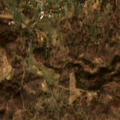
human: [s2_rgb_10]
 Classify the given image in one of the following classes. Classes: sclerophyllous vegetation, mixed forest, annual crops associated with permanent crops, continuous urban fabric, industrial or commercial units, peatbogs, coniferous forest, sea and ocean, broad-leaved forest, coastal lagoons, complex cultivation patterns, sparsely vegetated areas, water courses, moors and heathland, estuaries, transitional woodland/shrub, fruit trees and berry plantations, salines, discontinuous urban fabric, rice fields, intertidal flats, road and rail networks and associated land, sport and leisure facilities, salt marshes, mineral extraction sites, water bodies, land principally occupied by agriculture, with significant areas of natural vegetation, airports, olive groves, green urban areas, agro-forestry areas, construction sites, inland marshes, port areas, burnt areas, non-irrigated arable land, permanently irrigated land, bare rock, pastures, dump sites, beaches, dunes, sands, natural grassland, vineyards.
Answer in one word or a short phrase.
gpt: discontinuous urban fabric, complex cultivation patterns, land principally occupied by agriculture, with significant areas of natural vegetation, sclerophyllous vegetation, transitional woodland/shrub